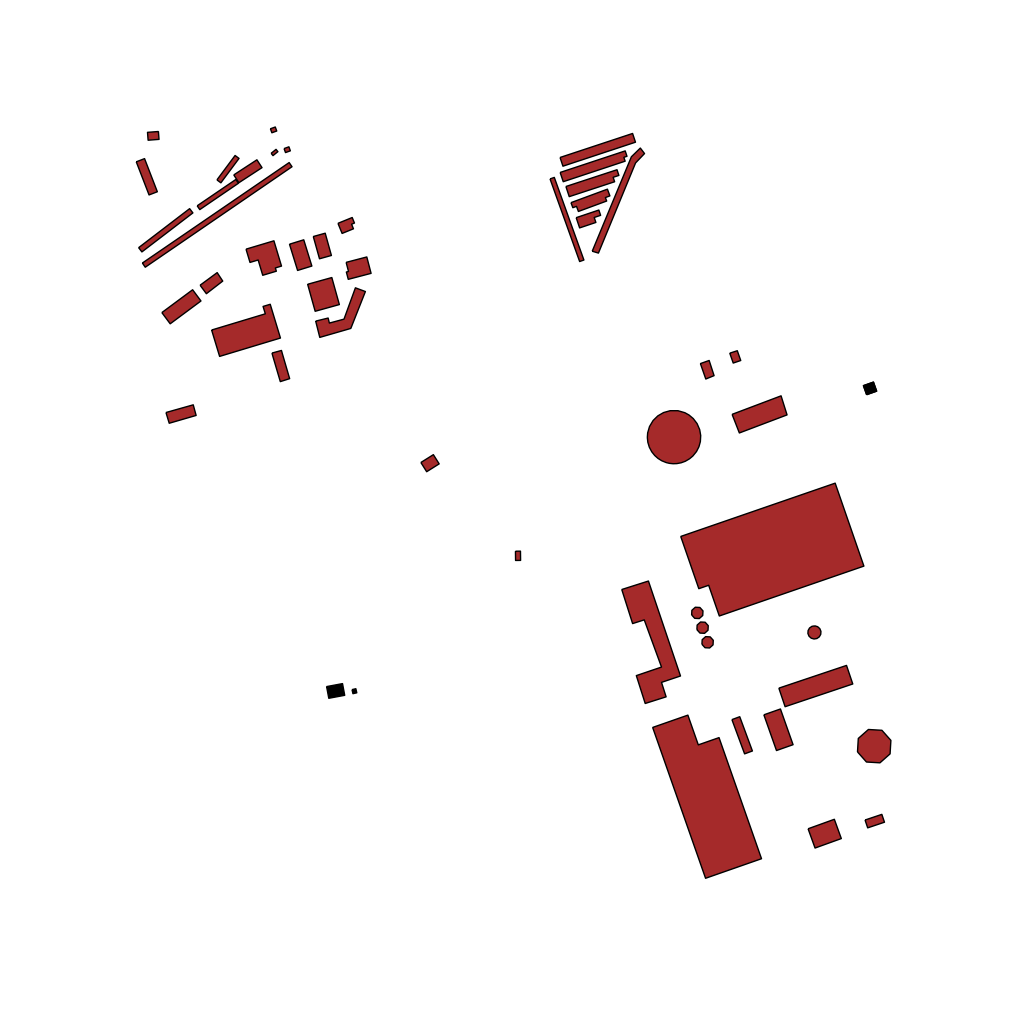
Tags: overhead vector_map, industrial, recreation, residential, special, individual_rise, low_rise, density_1, Building, Facility, 1.0 km²